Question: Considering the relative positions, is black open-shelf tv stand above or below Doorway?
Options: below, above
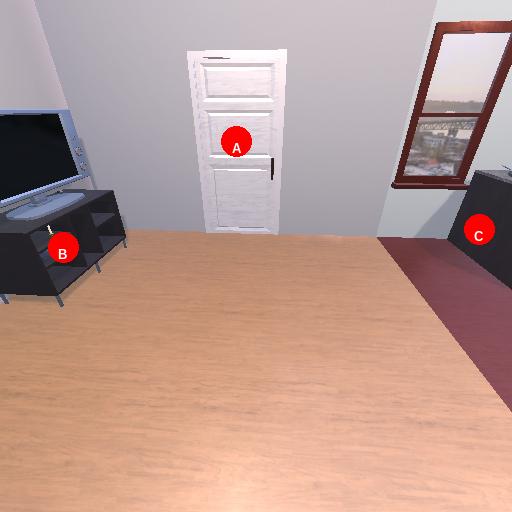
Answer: below